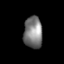
Tissue: lung
Cell type: Myeloid cells
Senescence score: 0.5855
Nuclear area (px): 585
Mean DAPI intensity: 123.267